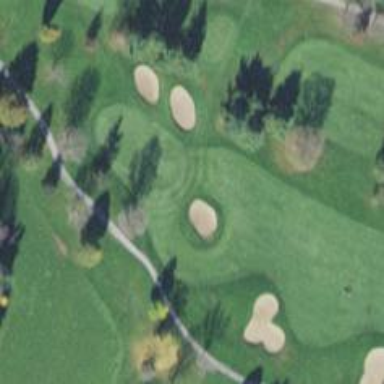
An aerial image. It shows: View of golf hole.